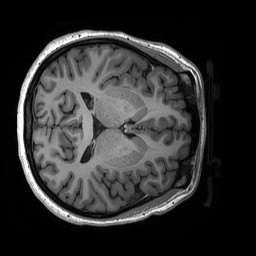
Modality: T1w
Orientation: axial
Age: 22
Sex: female
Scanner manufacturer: siemens
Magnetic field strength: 3 T
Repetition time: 2.53 s
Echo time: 0.00227 s